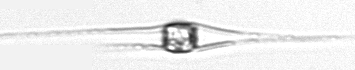
Label: Chaetoceros_danicus